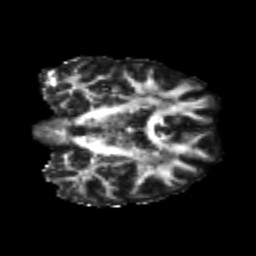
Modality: FA
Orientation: coronal
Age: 24
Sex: male
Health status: healthy
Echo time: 0.074 s